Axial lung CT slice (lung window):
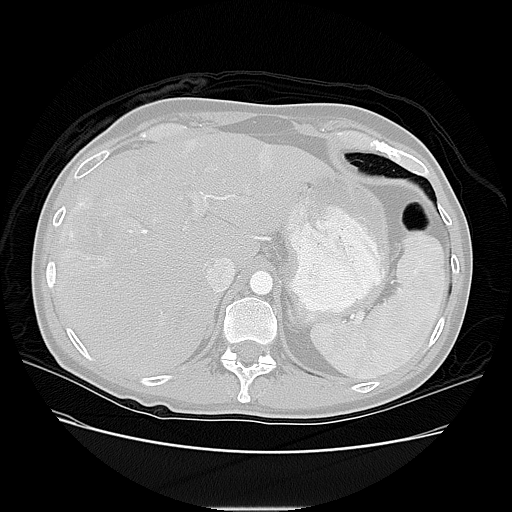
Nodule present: no